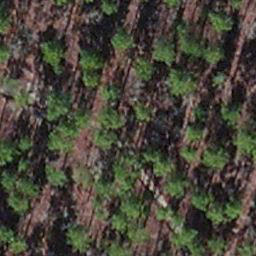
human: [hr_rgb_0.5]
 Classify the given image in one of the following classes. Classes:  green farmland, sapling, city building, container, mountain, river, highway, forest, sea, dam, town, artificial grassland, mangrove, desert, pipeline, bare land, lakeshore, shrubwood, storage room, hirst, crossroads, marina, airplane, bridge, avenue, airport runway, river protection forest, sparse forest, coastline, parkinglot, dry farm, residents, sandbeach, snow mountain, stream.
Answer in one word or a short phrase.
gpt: sapling